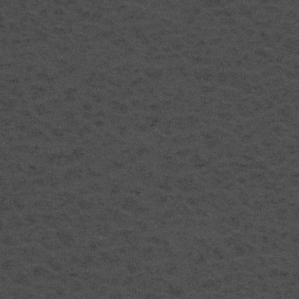
Label: frost